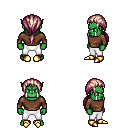
a pixel art fantasy rpg character, male body template, orc, green skin, brown long-sleeve shirt, white pants, white blonde ponytail hairstyle, gold boots, four views (front, back, left, right), 2x2 character sprite sheet, small pixel art, hard edges, no anti-aliasing